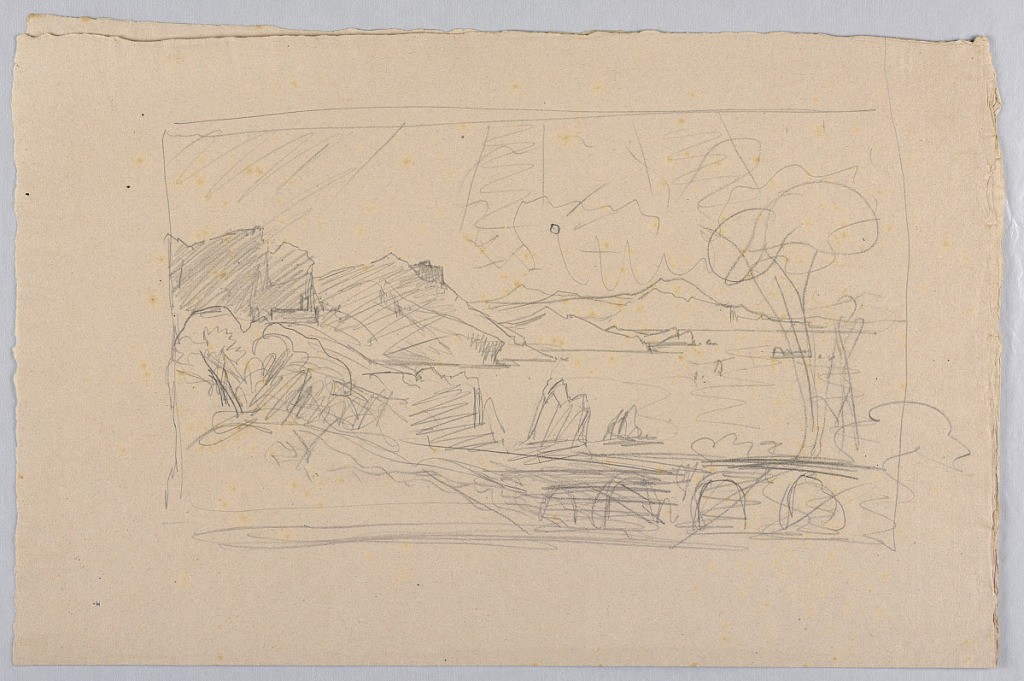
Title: Study of seascape
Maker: William Stanley Haseltine, American, 1835–1900
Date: ca. 1855
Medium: Graphite on paper
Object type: Drawing
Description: Sketch of a seascape with coastal cliffs.